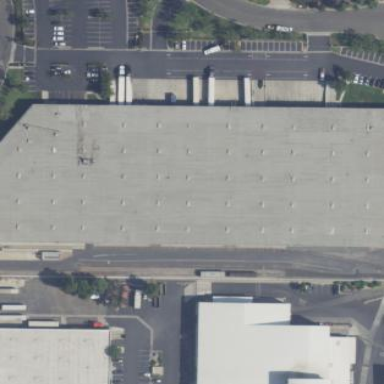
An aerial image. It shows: Industrial building.